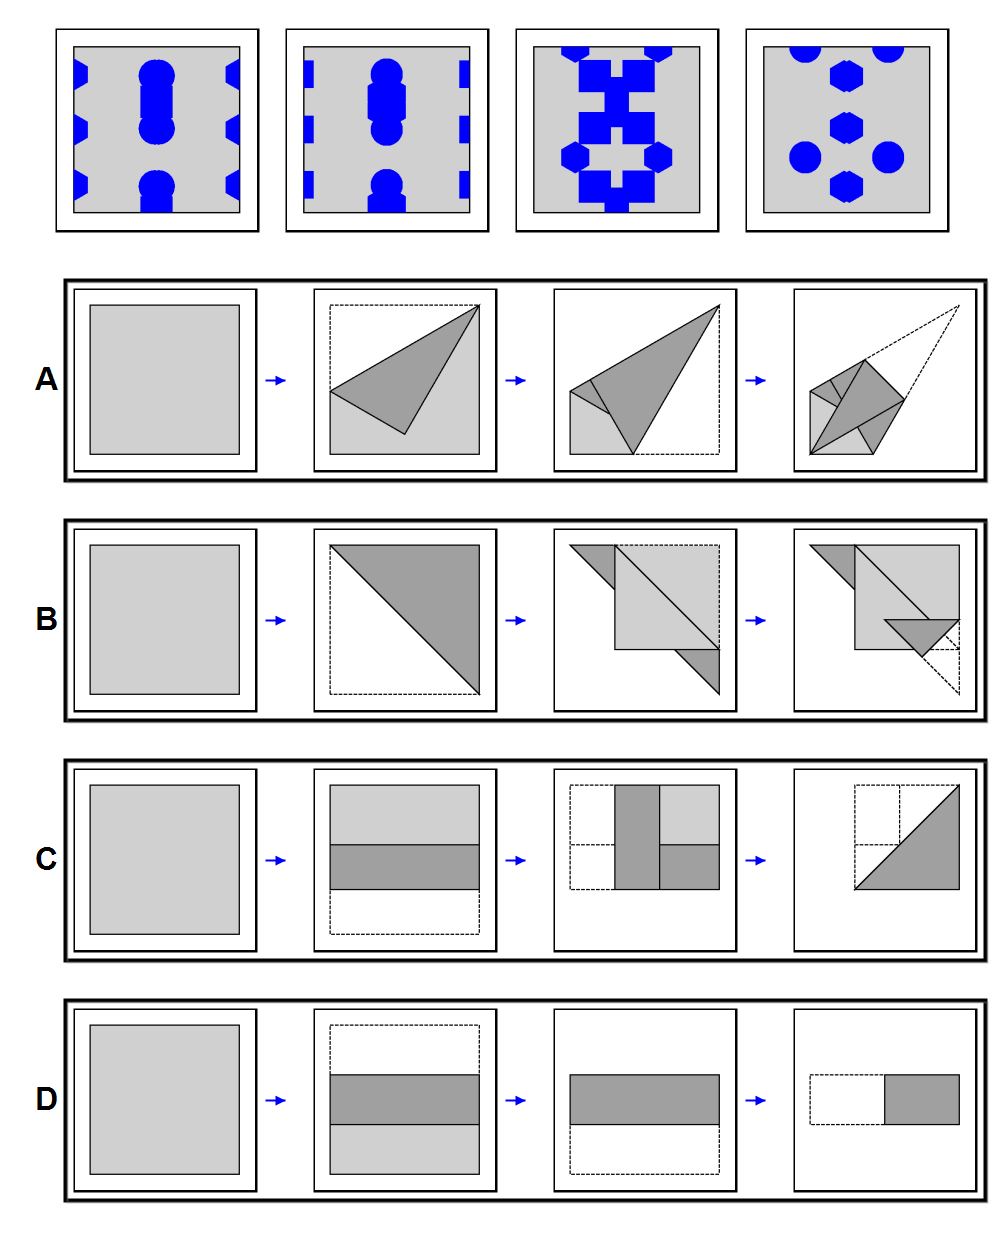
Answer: D